Field crop: tomato
Growth stage: 1
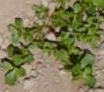
Species: portulaca